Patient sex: F
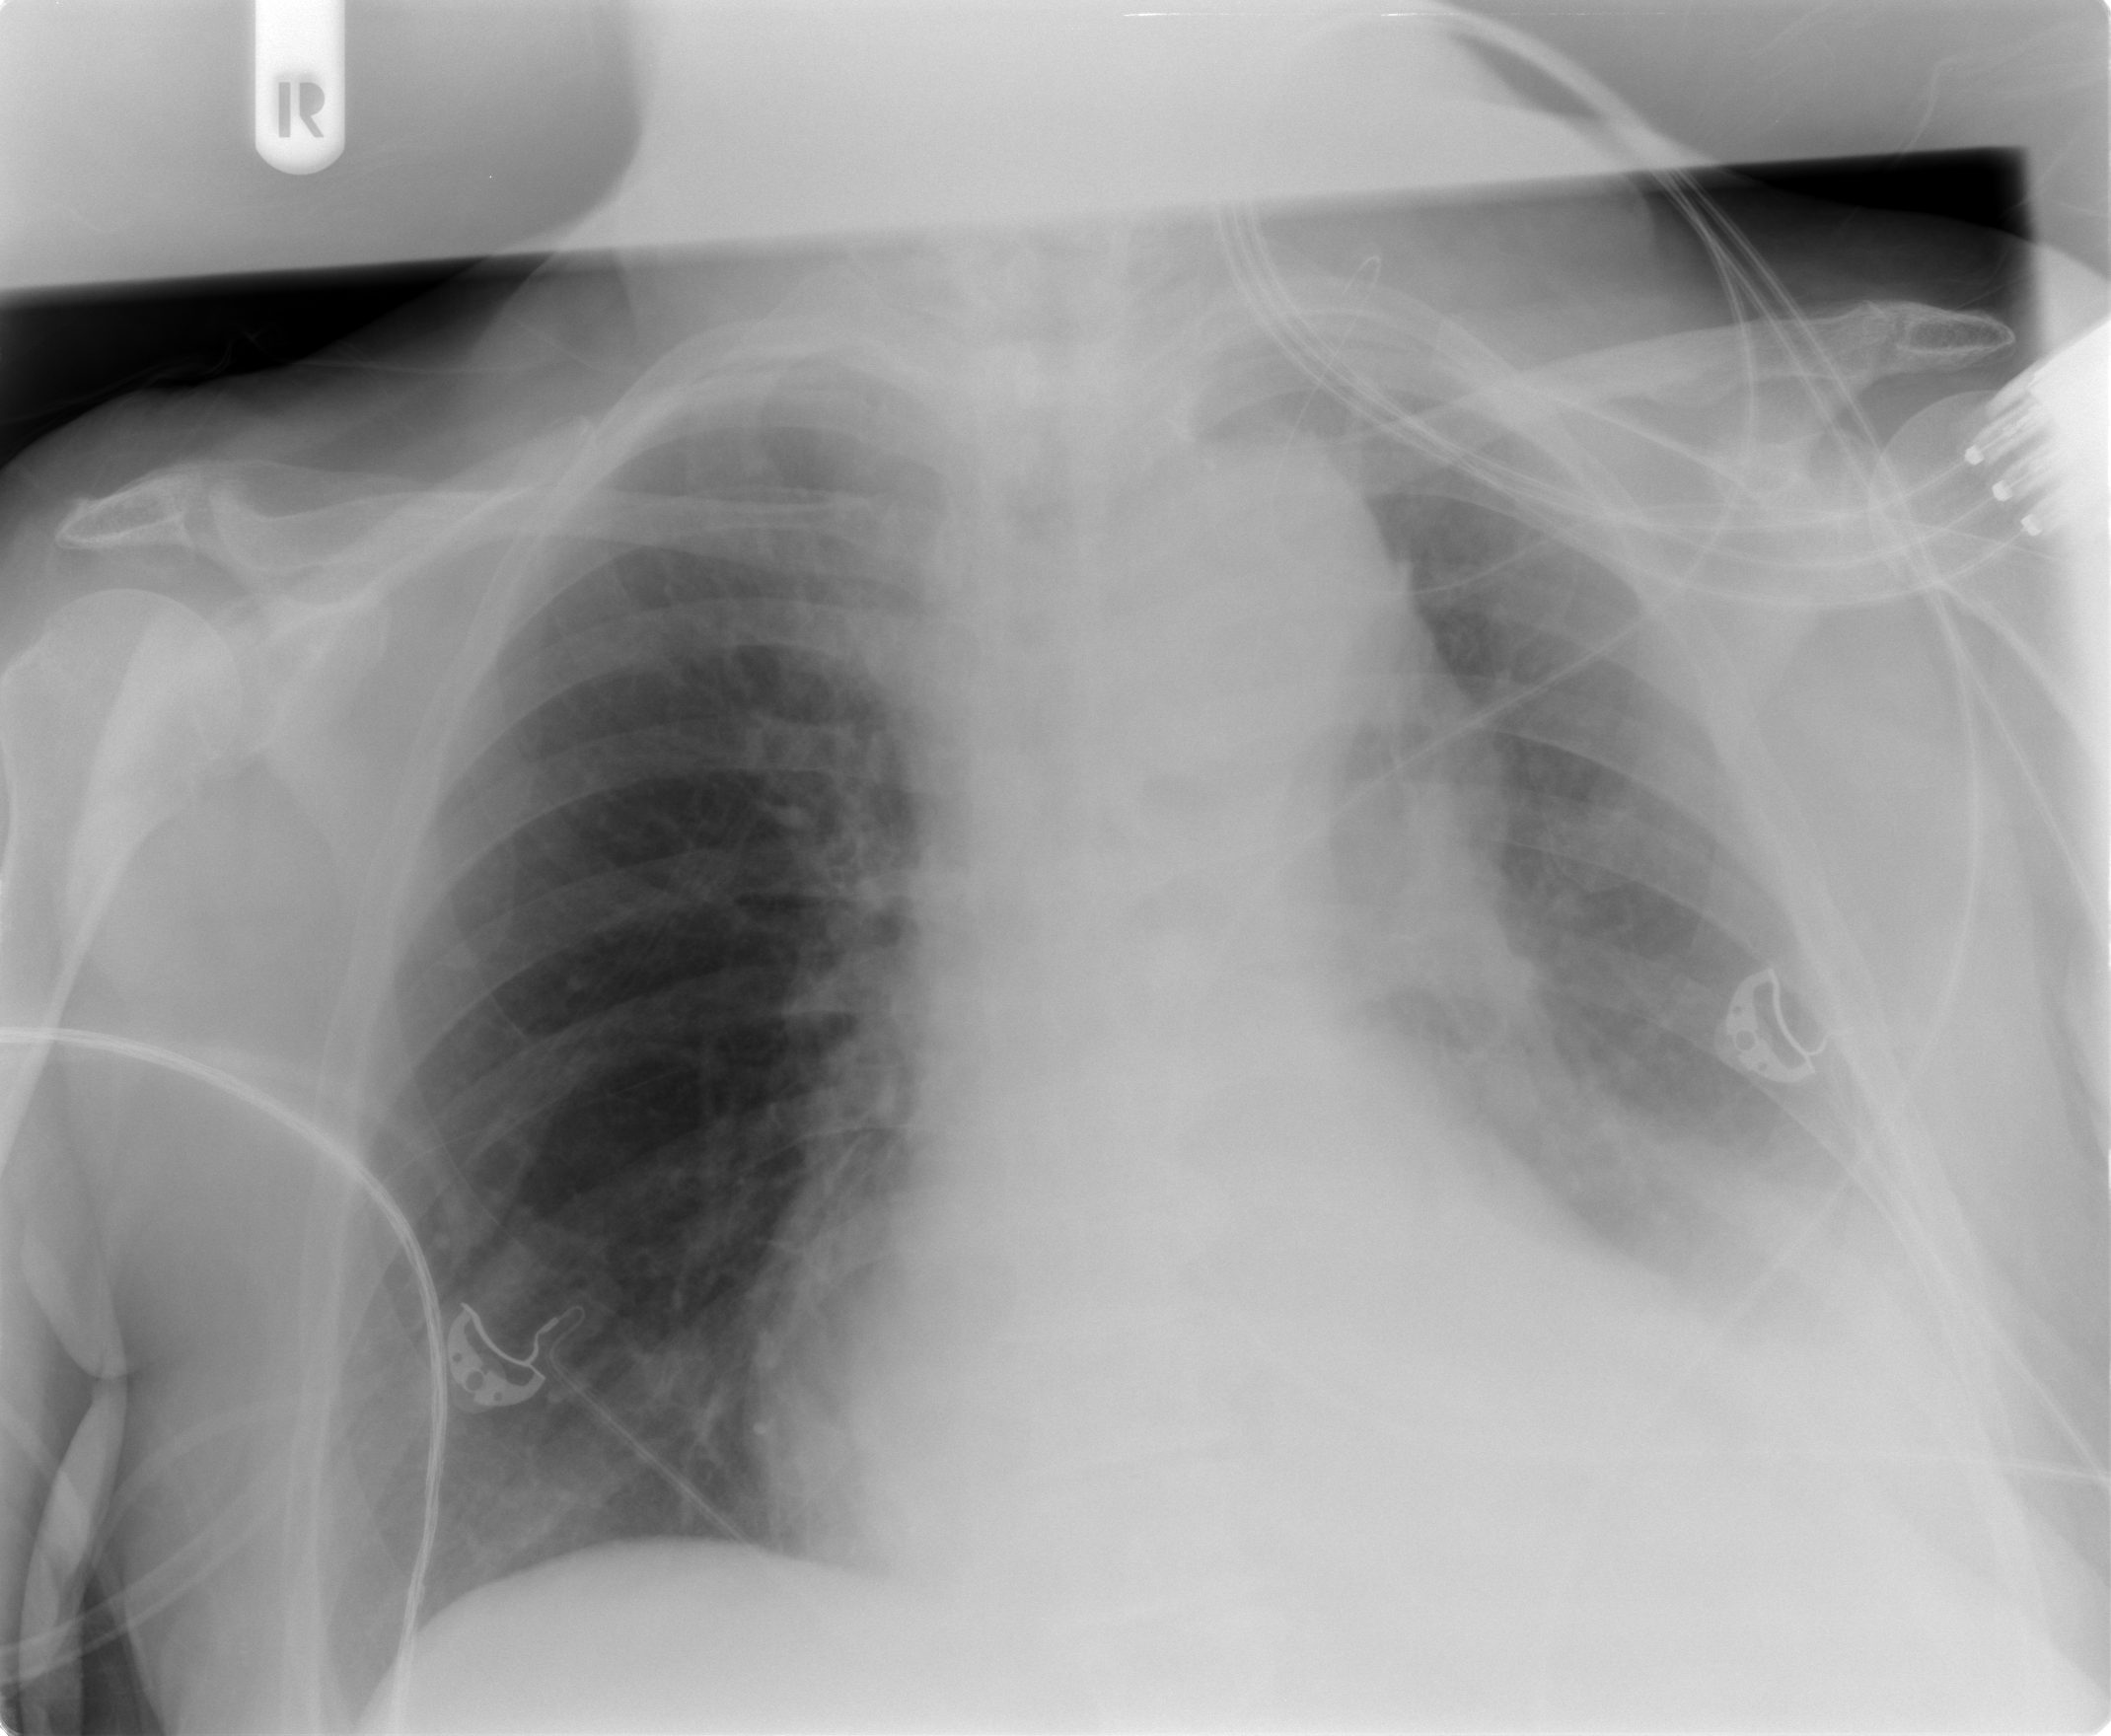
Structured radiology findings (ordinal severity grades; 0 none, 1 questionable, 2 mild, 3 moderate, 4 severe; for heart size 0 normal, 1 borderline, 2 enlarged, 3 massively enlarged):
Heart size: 1
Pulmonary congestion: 1
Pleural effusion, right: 0
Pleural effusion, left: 2
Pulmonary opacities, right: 0
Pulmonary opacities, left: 1
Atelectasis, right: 2
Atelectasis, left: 2